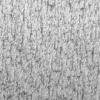
Atmospheric dust classification: not_dusty